Question: Mono for android was working just fine but after a pc restart I get the following error for my project? The error title is just "Error Loading Assemblies" and the details are in the image below.

Any idea what could be the cause? This is happening in monodroid 4.2.2 and it happens both on emulator and a physcal android:
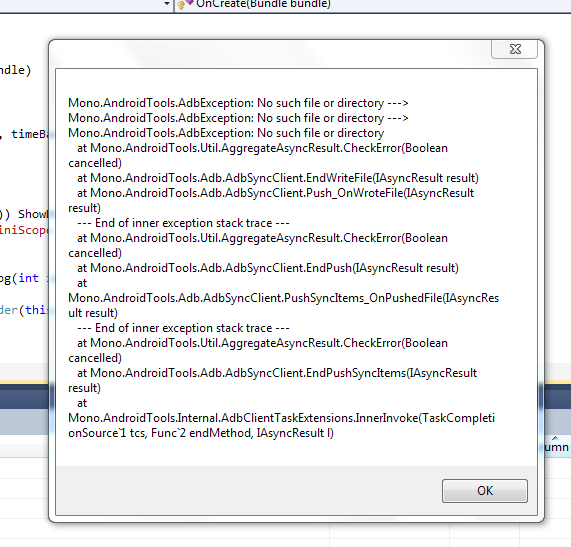
Answer: Through xamarin forum I found that cleaning the solution in Visual Studio will fix this problem. Hope this helps somone else.